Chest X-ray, PA view. Patient: 23 years old, sex F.
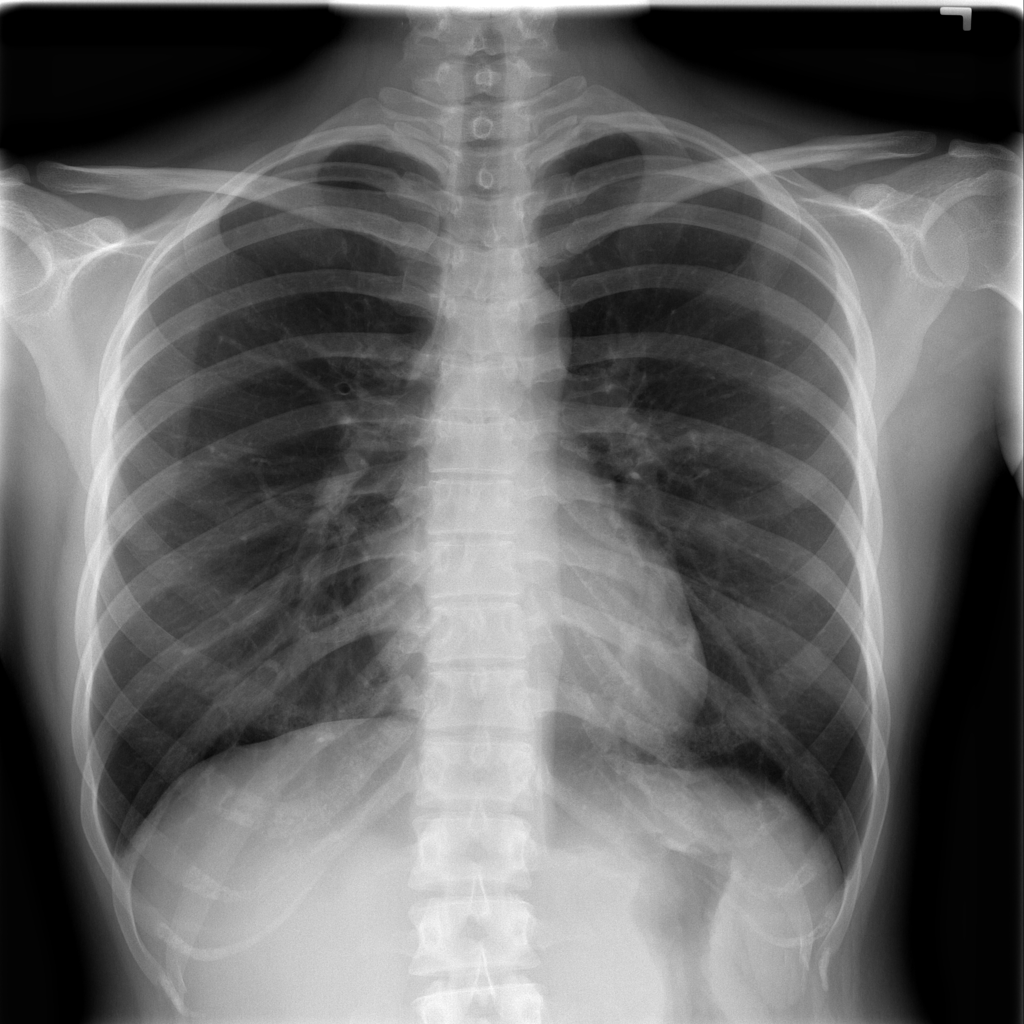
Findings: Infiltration